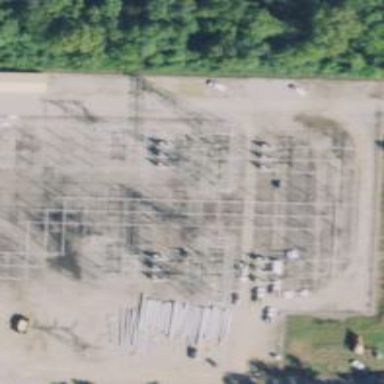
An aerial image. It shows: Switch used for power control.